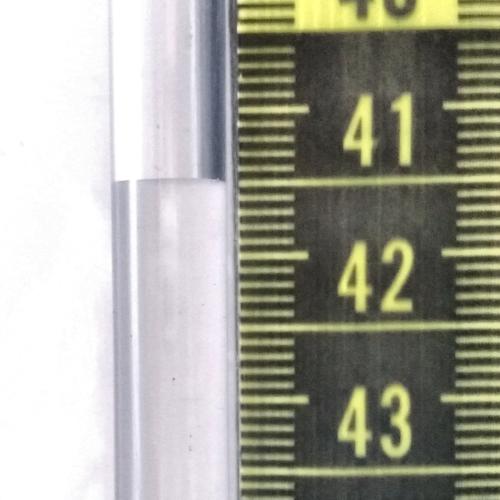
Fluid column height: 41.5 cm